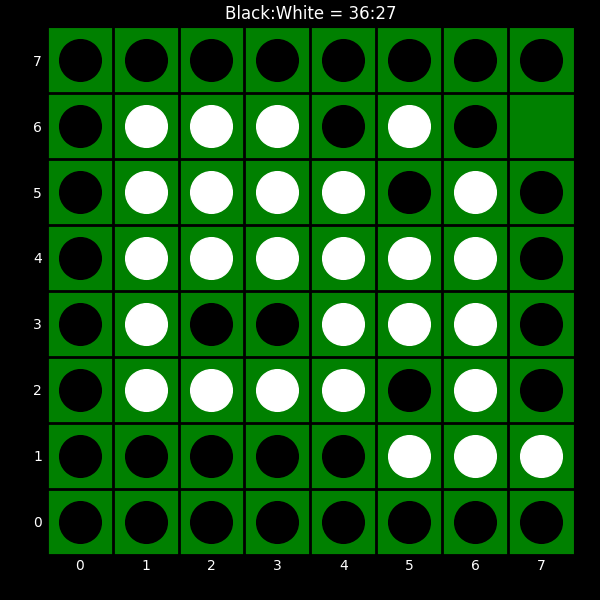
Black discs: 36
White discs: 27